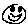
Label: smiley face